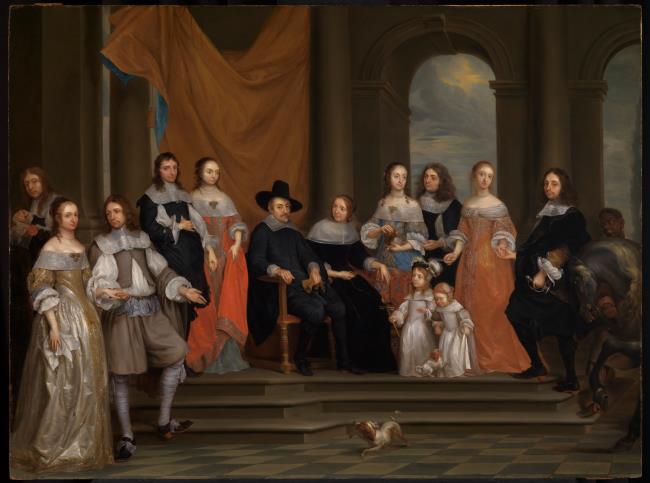
Title: Family portrait
Artist: Gonzales Coques
Earliest date: 1655
Latest date: 1660
Genre: painting
Iconography: Gloves
Keywords: family portrait, group portrait more than 10 people, dog, glove/gloves in hand, watch, common chaffinch, padded hat, sword, horse, letter in the hand